Question: I'm having trouble searching across a sub-table. Here is a simple example:
table: project_details

I would like to search a project by its name, description and then correlate it with project_list_id for example zip and state.
I know the problem is with how I am searching the detailed table. So I have broke it down to something simpler with just one table:
'''
SELECT 'ProjectDetail'.'project_list_id' FROM 'database'.'project_details' AS 'ProjectDetail' WHERE (
(
(
('ProjectDetail'.'answer' = '96720')
AND
('ProjectDetail'.'field_name' = 'zip')
)
)
AND (
(
('ProjectDetail'.'answer' = 'HI')
AND
('ProjectDetail'.'field_name' = 'state')
)
)
)
'''
I want to select the project_list_id that meets both of these field requirements, but since they are unique rows, nothing gets returned.
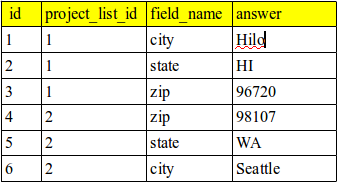
Answer: From what I understand you wan't to return all projects_ids which separately for every id meet both condition. So this should work:
'''
SELECT a.project_list_id
FROM database.project_details a
INNER JOIN database.project_details b
ON a.project_list_id = b.project_list_id
WHERE a.answer = '96720' AND a.field_name = 'zip'
AND b.answer = 'HI' AND b.field_name = 'state'
'''